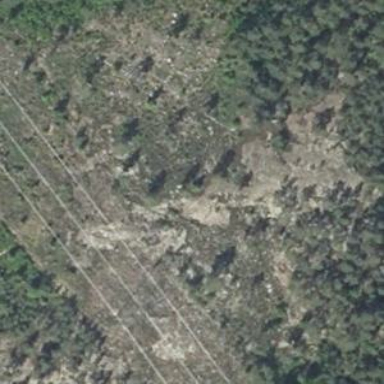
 likely man-made clearing in the landscape."